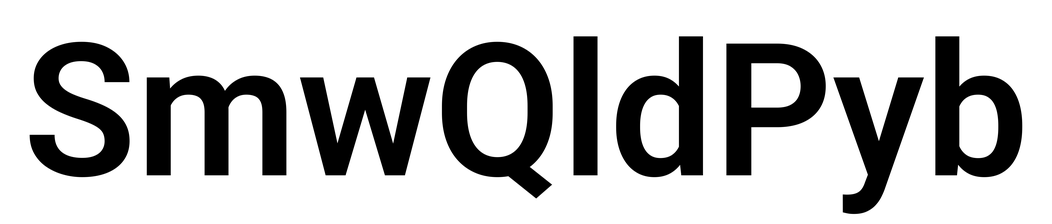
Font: Roboto_SemiBold